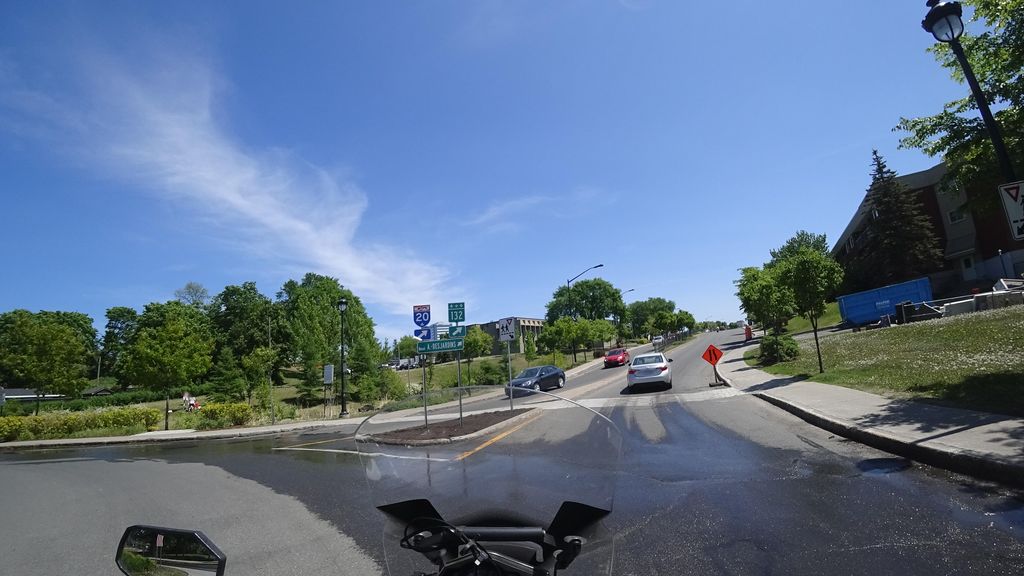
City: quebec_city